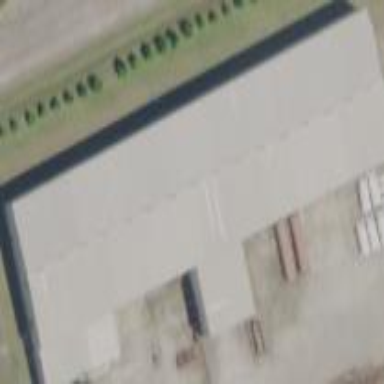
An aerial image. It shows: Industrial building.